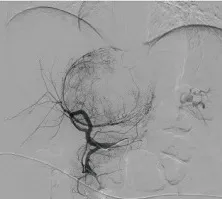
Preoperative imaging findings. (C) Angiography findings showed significant thickening and increased branching of the left hepatic artery, suggesting a robust blood supply to the tumor.
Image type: radiology (ct)